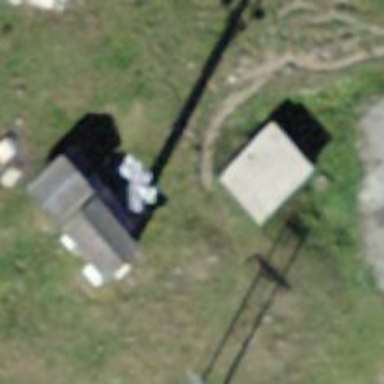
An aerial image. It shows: Communication mast tower.